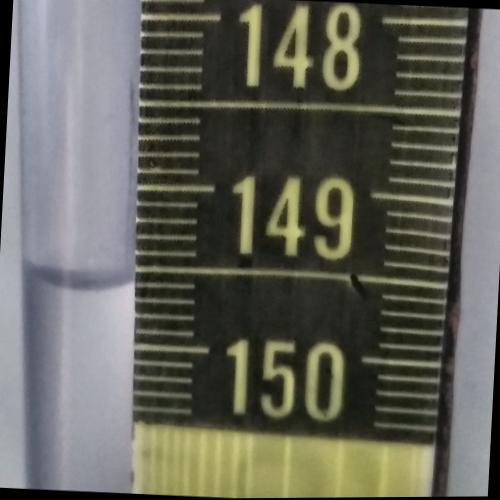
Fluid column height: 149.6 cm